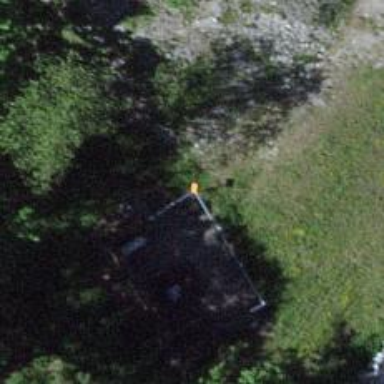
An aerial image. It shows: Aerial marker.